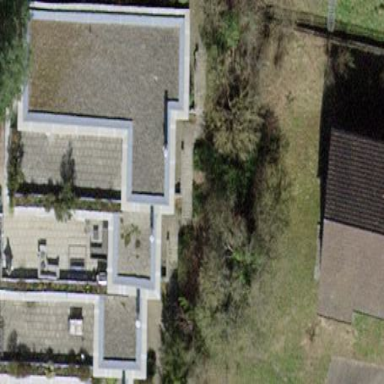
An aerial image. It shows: Building.